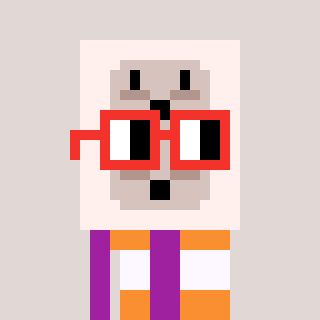
a pixel art character with square red glasses, a outlet-shaped head and a magenta-colored body on a warm background